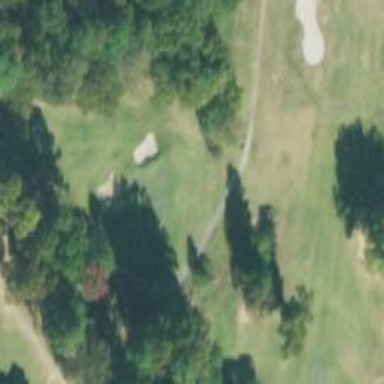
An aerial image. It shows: Service road used as golf cart path.